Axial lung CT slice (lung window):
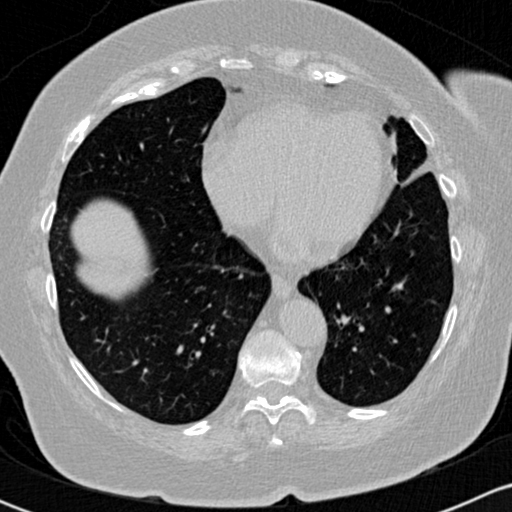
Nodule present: no